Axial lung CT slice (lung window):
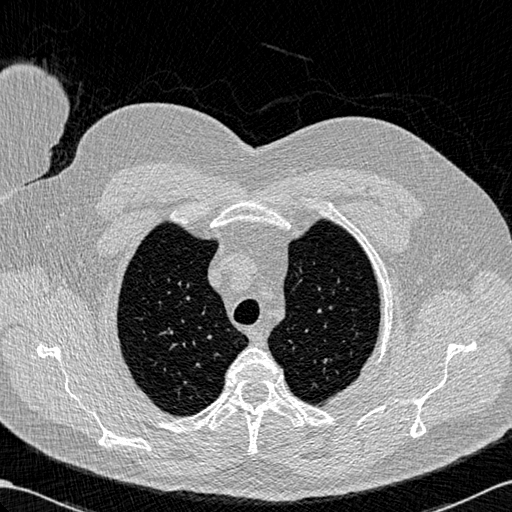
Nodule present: no